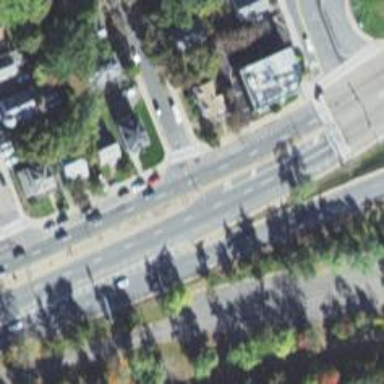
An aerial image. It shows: Marked road crossing.